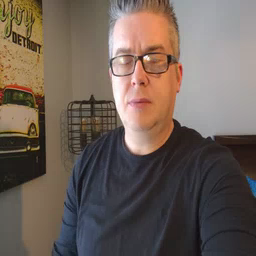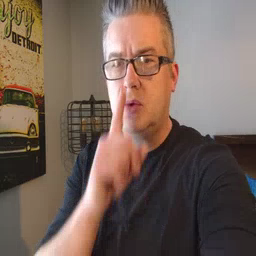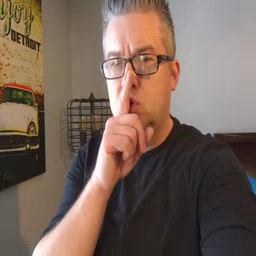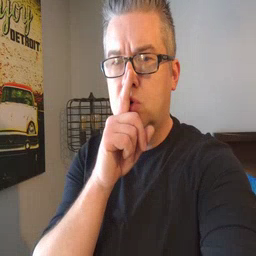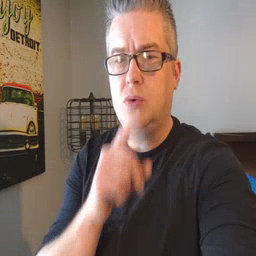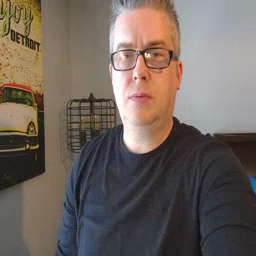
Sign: shhh